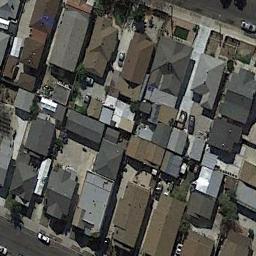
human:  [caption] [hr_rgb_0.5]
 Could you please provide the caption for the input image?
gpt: A dense residential area with lots of houses next to each other is surrounded by some roads .

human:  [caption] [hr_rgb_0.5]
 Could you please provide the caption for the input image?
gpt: There are many roads and neatly arranged houses and trees in densely populated areas .

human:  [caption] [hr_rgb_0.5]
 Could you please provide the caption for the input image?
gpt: The dense residential is next to the road with some cars .

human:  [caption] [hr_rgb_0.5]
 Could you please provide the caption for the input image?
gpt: The houses in the residential area are different in size and color .

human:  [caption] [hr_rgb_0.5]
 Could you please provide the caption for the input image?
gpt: A dense residential area with gray and brown buildings .